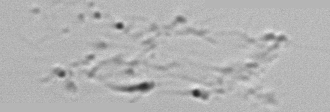
Label: Phaeocystis_debris